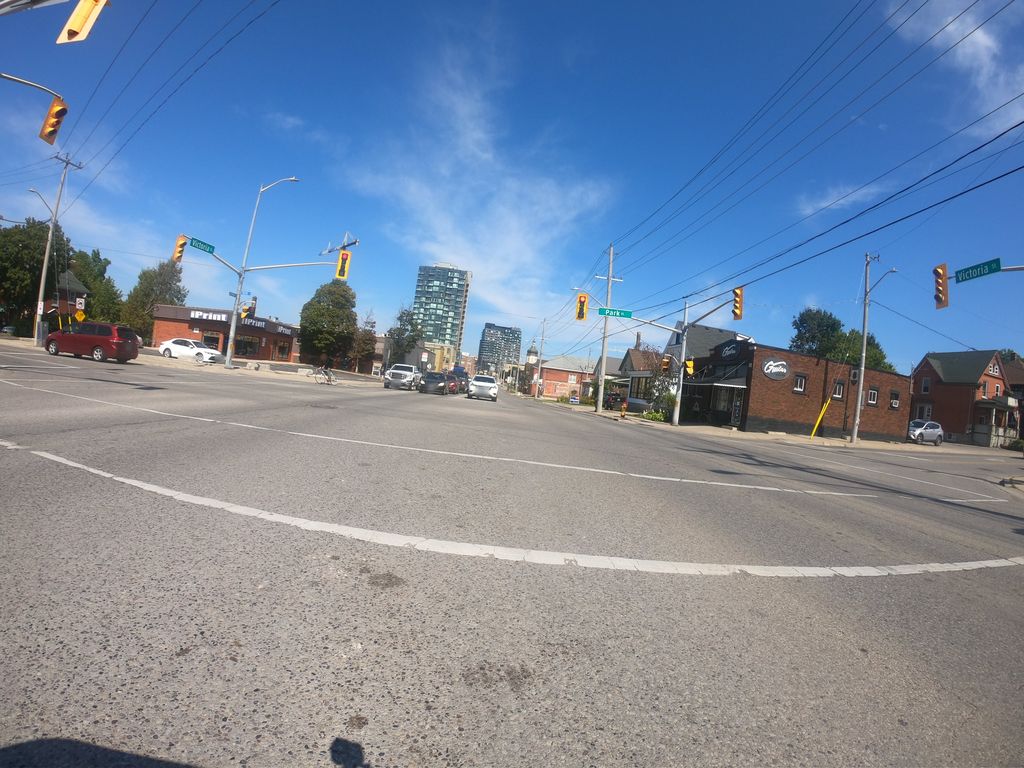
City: kitchener-waterloo